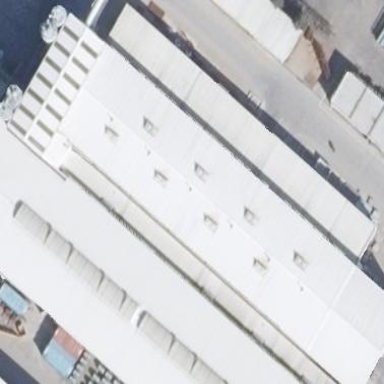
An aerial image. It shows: Industrial building.